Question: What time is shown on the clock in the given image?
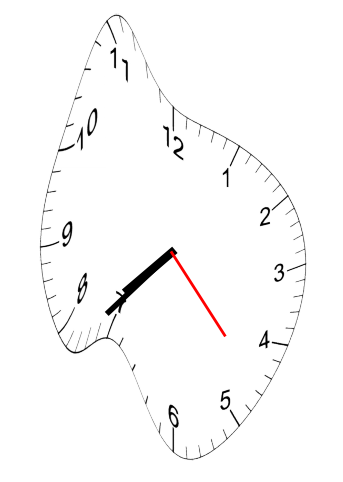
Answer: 07:37:23